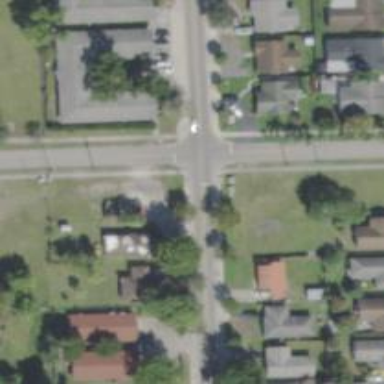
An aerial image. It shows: Unmarked crossing on footway.